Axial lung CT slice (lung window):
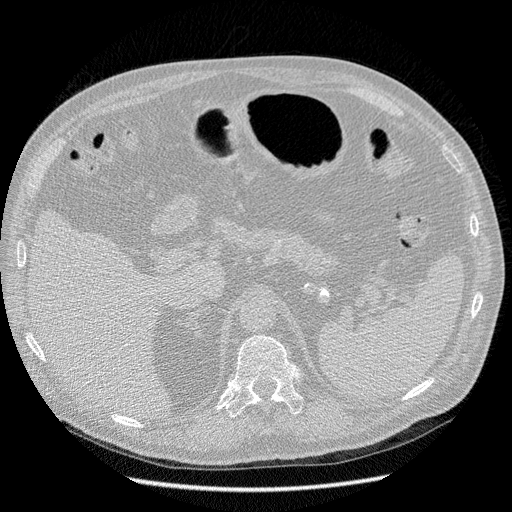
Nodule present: no